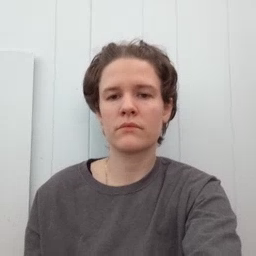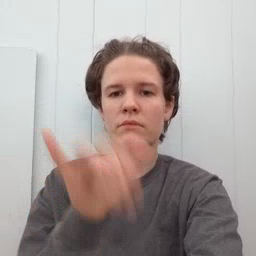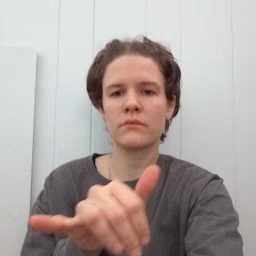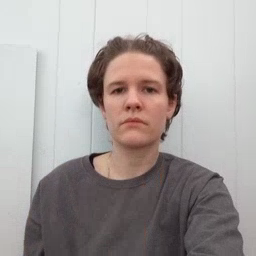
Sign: that